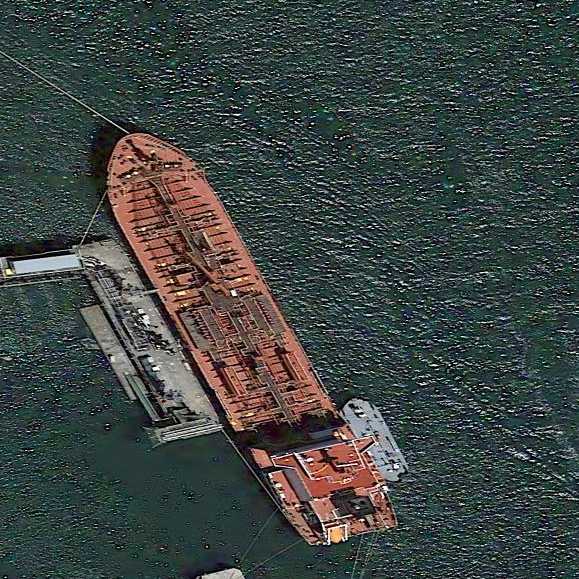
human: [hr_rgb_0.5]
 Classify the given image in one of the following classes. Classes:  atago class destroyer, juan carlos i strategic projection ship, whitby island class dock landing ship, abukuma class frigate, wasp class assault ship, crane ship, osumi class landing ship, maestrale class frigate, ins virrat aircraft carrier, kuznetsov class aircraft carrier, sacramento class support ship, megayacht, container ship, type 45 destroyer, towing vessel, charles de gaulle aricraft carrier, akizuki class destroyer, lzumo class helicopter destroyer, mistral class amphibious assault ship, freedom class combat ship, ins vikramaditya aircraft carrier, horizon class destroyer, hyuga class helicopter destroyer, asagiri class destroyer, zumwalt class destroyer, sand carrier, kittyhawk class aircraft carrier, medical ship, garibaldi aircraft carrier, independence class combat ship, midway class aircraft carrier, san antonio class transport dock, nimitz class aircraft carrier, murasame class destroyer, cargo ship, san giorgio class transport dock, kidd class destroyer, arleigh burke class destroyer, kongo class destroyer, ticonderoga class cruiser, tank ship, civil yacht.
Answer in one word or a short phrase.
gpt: Tank ship